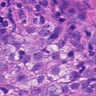
Metastatic tissue present: yes